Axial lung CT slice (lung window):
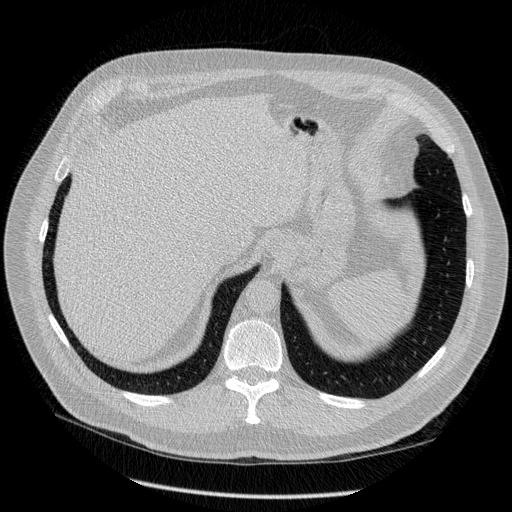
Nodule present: no